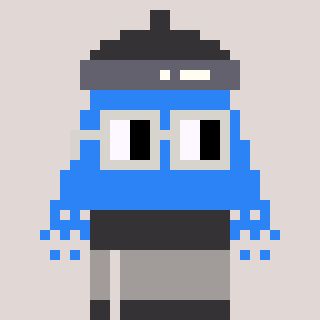
a pixel art character with square light gray glasses, a shower-shaped head and a grayscale-colored body on a warm background